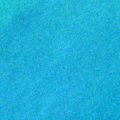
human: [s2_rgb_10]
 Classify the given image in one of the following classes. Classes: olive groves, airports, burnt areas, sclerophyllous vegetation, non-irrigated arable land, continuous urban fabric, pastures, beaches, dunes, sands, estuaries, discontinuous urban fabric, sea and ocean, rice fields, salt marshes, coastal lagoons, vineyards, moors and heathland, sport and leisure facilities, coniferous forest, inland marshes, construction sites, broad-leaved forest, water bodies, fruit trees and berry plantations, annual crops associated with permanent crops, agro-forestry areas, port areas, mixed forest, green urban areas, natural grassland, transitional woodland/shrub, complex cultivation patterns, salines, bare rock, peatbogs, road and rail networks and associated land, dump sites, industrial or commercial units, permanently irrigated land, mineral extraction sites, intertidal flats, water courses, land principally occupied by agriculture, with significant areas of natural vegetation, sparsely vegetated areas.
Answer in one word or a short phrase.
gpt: sea and ocean